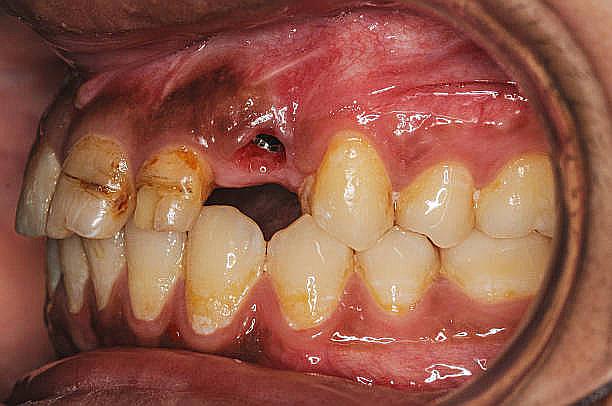
Condition: Gingivitis